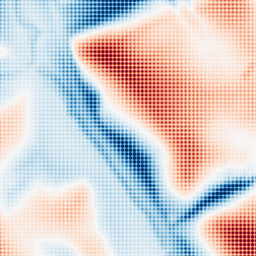
Category: multiscale
Decomposition family: dog_multiscale
Decomposition parameters: sigma_ratio: 2
n_scales: 4
base_sigma: 2
Upsampling method: sinc_blackman
Upsampling parameters: scale: 4
kernel_size: 4
Upsampling scale: 4